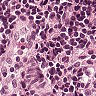
Metastatic tissue present: no